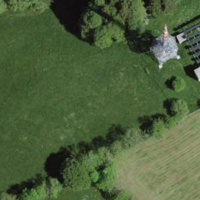
EUNIS habitat code: 52
Species observed at this site:
Heracleum sphondylium
Rosa pendulina